Aerial crown-view tile of a tropical tree (Barro Colorado Island, Panama), acquired 20240716:
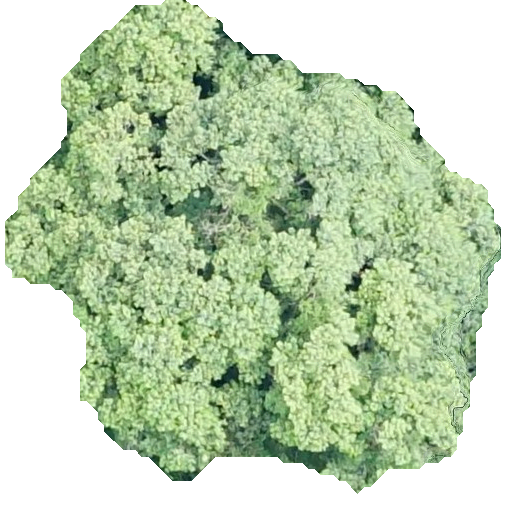
Species: Luehea seemannii
GBIF accepted scientific name: Luehea seemannii
Crown area: 259.53 m²